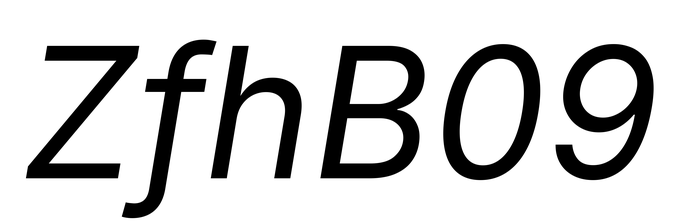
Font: Inter-Italic_Italic